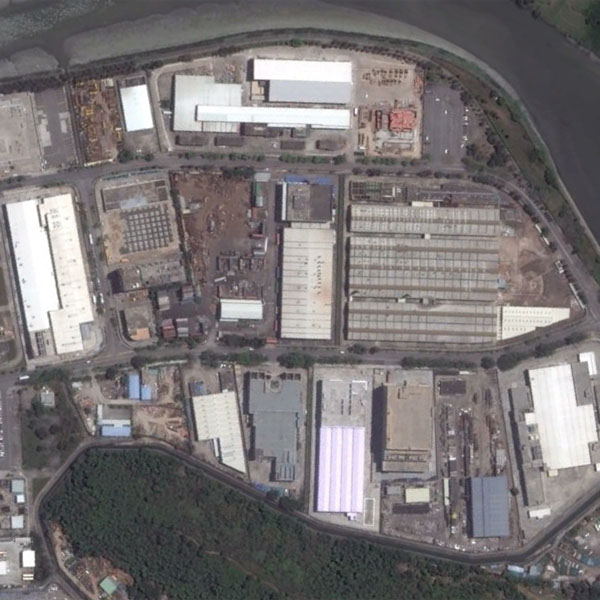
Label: Industrial